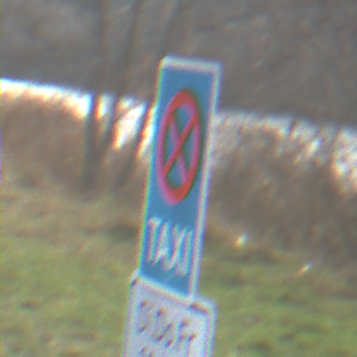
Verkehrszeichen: Taxenstand
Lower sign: ZeitangabenMitBeschraenkungAufWochentage3
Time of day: MorningAfternoon
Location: Outdoor (Nature)
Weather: PartlyCloudy
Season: NotSpecified
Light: Natural